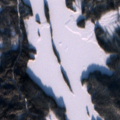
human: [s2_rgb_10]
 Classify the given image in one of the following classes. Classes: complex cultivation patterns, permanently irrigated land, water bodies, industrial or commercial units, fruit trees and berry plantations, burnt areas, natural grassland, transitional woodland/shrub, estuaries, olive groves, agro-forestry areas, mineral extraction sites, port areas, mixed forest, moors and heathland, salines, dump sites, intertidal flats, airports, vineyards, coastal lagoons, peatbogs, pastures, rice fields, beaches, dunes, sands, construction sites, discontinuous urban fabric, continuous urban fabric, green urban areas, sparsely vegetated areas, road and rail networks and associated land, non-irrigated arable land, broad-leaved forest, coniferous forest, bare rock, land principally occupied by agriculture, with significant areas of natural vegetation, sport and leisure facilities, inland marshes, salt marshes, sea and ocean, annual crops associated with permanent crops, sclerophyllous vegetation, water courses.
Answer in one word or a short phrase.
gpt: coniferous forest, transitional woodland/shrub, water bodies